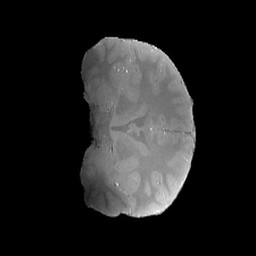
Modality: PDw
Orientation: coronal
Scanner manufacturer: siemens
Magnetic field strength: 6.98 T
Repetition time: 2.34 s
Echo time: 0.00356 s